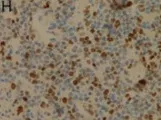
Pathological examination. KI-67.
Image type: pathology (immunostaining)